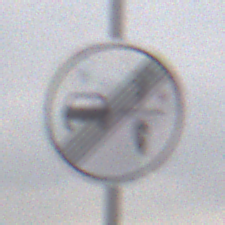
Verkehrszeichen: EndeVerbotUeberholenEinspurigeFahrzeuge
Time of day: Midday
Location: Outdoor (RoadRail)
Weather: Overcast
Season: NotSpecified
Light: Natural